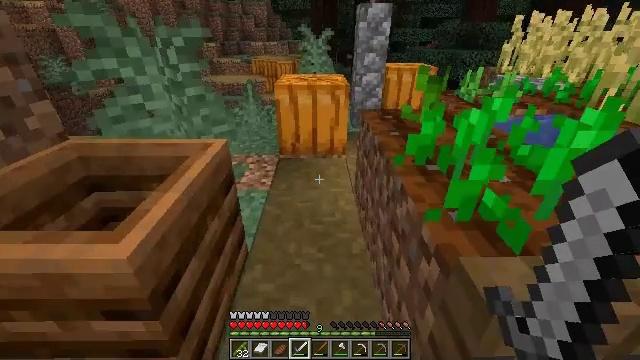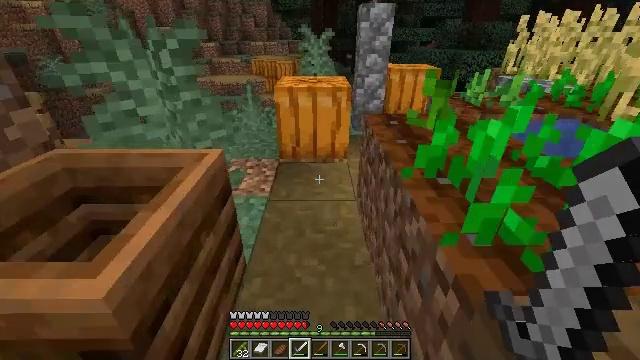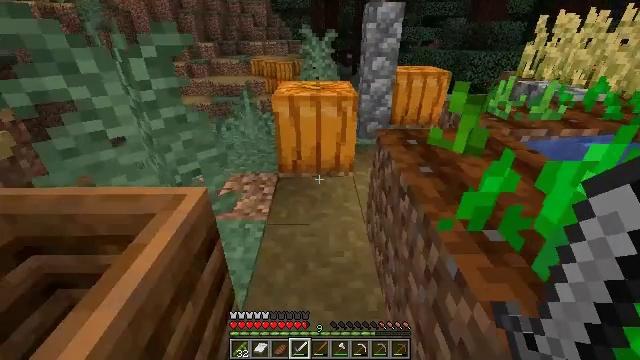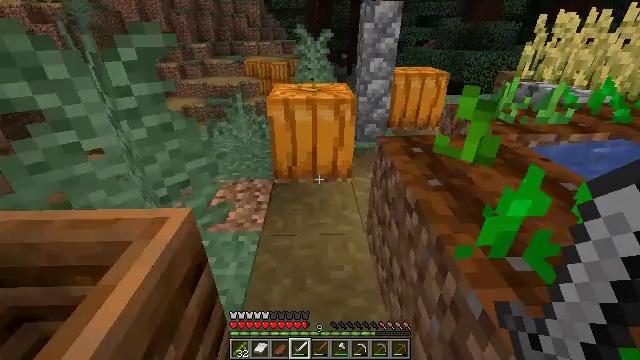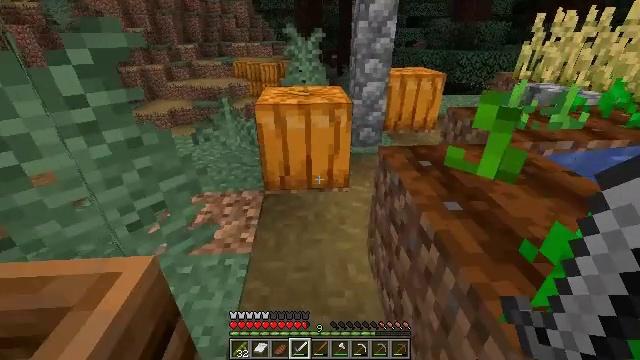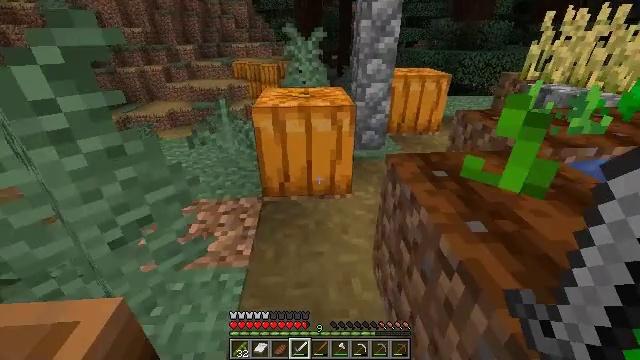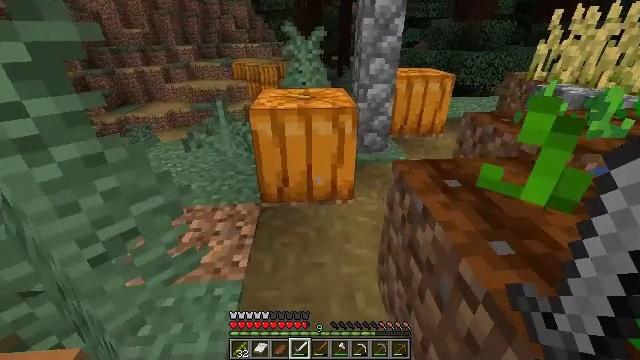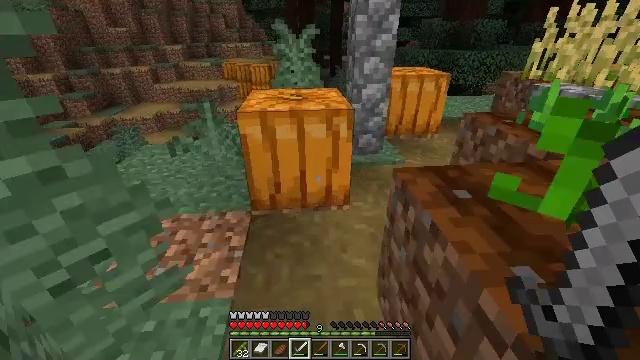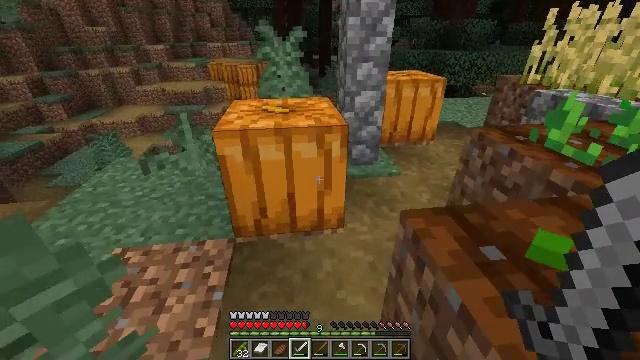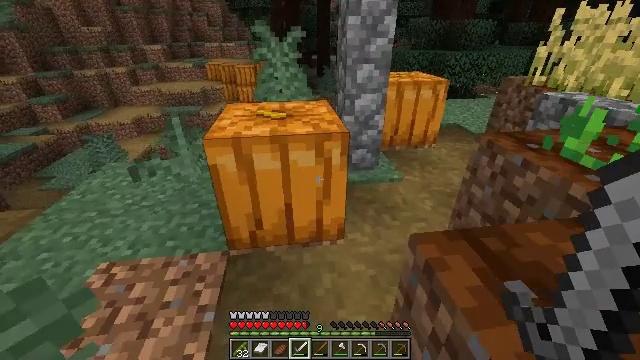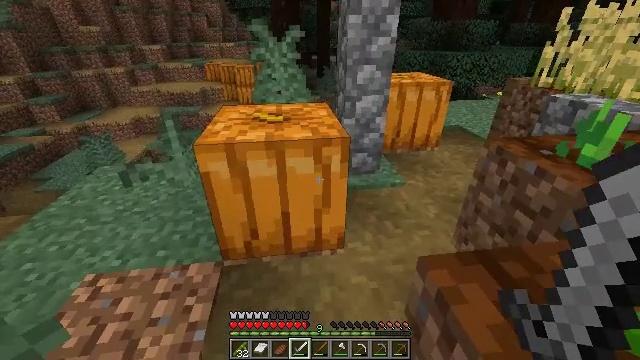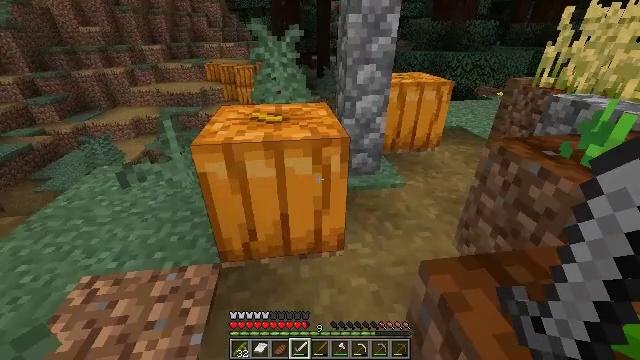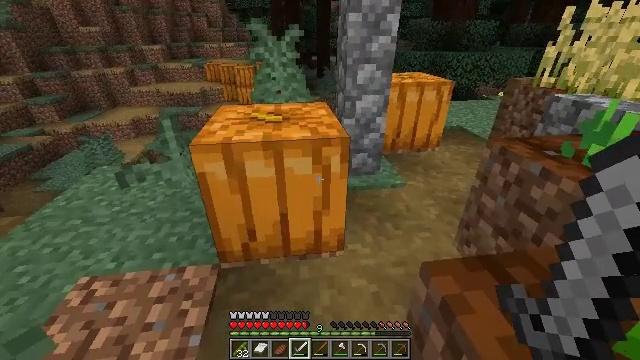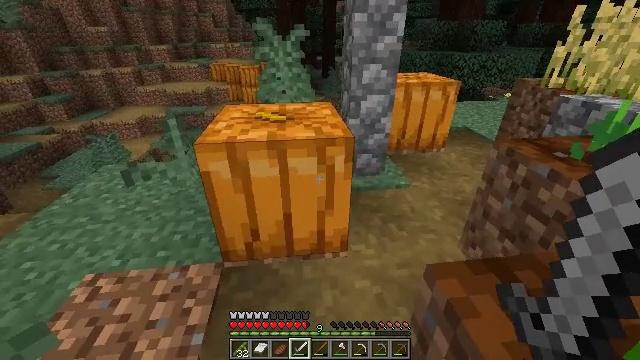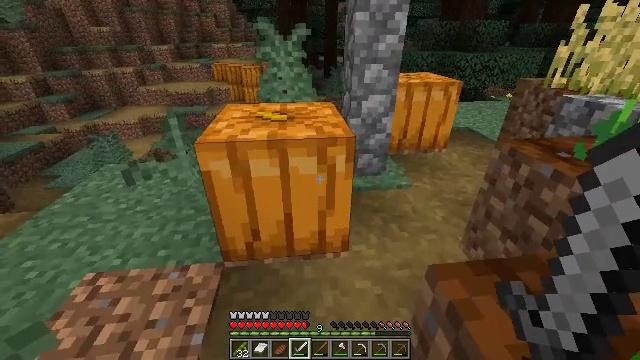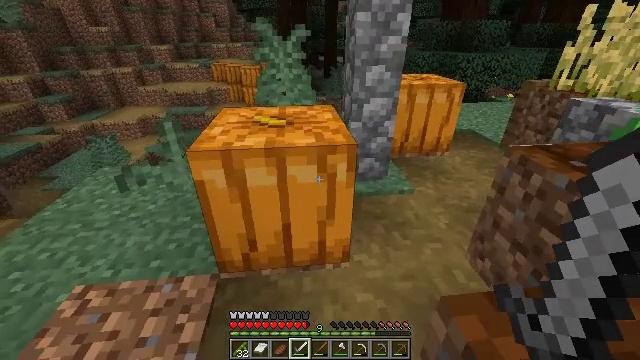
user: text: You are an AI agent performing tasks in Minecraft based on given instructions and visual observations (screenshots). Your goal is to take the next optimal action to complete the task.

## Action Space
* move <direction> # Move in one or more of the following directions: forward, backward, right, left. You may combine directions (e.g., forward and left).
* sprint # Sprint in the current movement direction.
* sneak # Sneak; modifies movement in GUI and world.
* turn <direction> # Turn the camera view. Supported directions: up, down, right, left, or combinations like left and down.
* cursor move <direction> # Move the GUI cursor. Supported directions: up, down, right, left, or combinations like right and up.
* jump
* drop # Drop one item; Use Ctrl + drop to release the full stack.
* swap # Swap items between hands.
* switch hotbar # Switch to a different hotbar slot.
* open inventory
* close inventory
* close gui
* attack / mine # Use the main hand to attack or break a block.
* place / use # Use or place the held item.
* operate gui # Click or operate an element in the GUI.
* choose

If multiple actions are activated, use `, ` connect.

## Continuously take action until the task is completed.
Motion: motion action
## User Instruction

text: Dig up potatoes from the soil.
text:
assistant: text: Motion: move forward
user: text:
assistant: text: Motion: move forward
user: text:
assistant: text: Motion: move forward, turn right
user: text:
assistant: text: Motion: move forward, turn right
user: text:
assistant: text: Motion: move forward
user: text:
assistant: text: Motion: move forward
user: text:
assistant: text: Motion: move forward, turn right
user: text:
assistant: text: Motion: move forward, turn right
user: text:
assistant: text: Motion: no_op
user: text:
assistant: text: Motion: no_op
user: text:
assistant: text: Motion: no_op
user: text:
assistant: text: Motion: no_op
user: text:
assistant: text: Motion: turn left
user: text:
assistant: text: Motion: no_op
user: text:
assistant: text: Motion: move forward
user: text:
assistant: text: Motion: move forward
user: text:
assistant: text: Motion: move forward
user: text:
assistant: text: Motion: move forward
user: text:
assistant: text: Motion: move forward
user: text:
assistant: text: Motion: move forward, jump
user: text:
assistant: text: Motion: move forward, turn right, jump
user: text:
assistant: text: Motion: move forward, turn right and down, jump
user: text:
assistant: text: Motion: move forward, turn right, jump
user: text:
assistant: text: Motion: move forward, turn right, jump
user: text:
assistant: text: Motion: turn right and down
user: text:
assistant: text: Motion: turn right and down
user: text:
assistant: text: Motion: turn right
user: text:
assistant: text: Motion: turn right
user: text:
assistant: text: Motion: turn right
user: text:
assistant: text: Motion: turn right